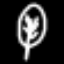
Label: leaf